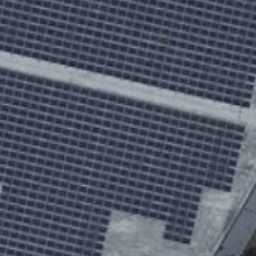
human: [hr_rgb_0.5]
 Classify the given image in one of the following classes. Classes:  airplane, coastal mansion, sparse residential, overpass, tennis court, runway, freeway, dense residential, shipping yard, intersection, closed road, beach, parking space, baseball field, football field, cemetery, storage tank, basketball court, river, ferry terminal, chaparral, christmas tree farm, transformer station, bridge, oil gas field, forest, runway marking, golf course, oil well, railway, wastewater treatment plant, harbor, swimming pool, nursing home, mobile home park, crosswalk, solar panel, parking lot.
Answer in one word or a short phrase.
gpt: solar panel